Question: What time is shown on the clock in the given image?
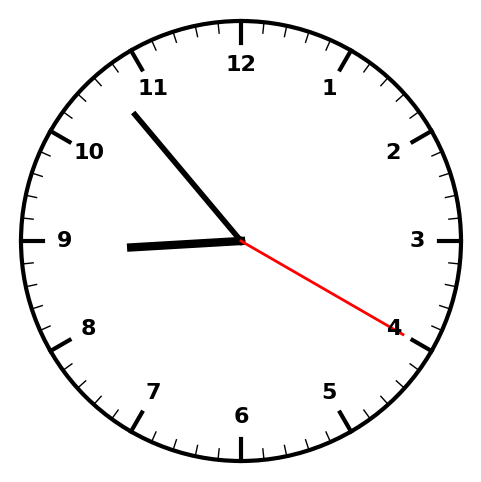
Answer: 08:53:20